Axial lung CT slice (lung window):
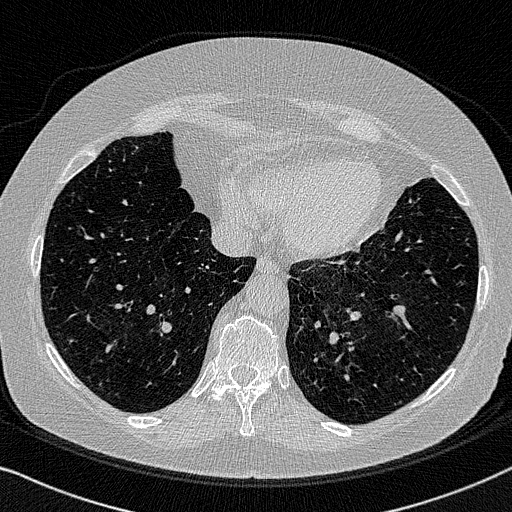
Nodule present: no